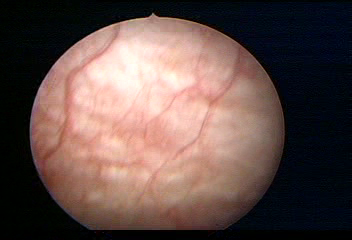
Modality: WLC
Class: Normal mucosa
Bladder cancer association: No